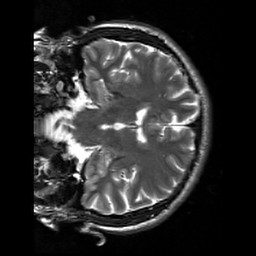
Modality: T2w
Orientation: coronal
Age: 26
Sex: male
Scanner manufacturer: siemens
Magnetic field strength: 3 T
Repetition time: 7 s
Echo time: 0.09 s